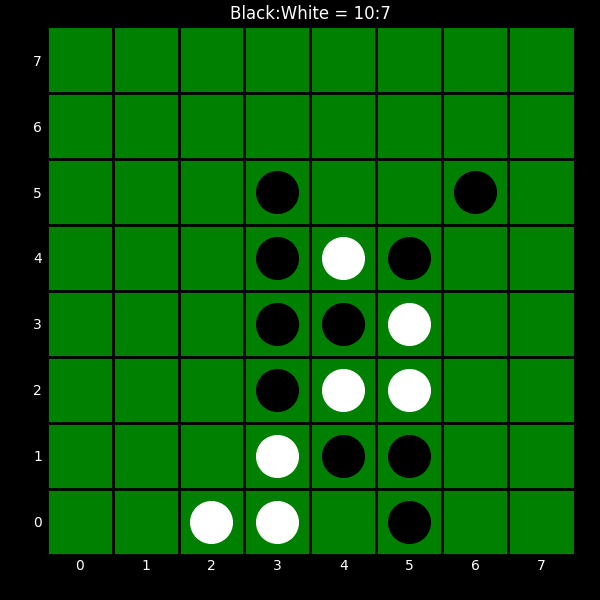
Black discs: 10
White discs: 7